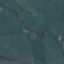
Label: Pasture